Field crop: maize
Growth stage: 1
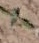
Species: atriplex